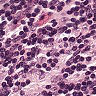
Metastatic tissue present: no